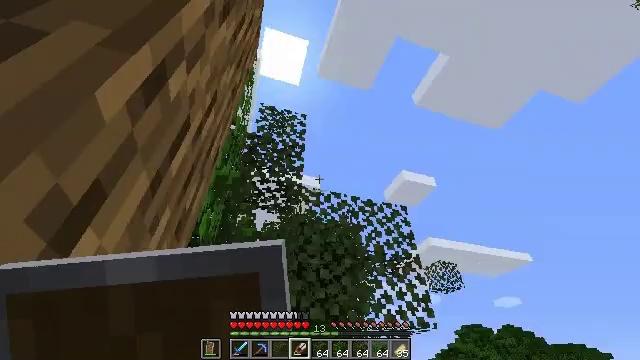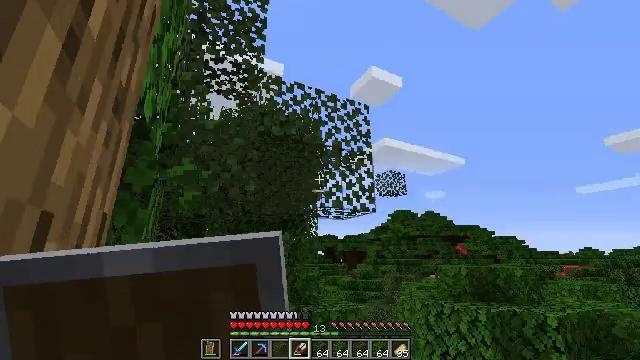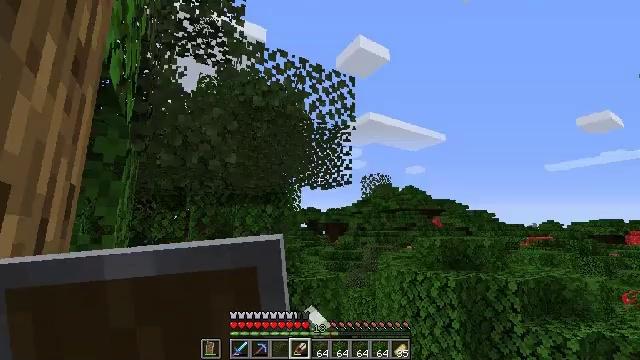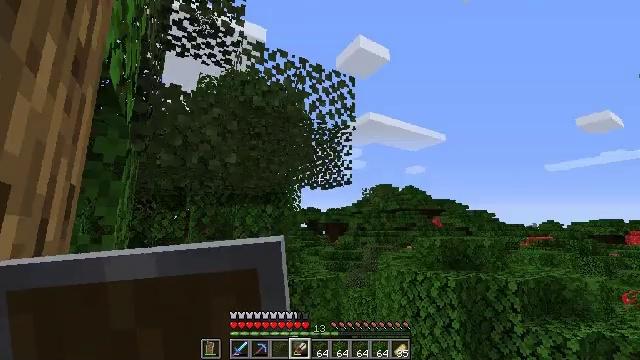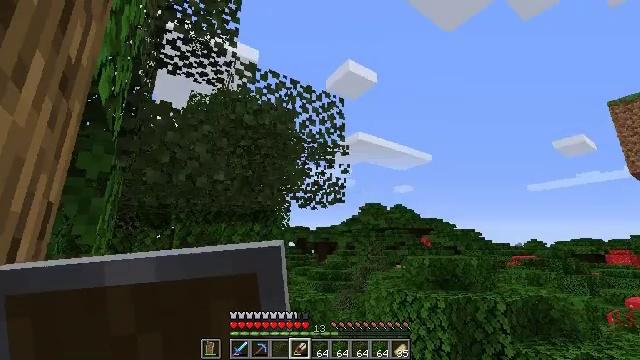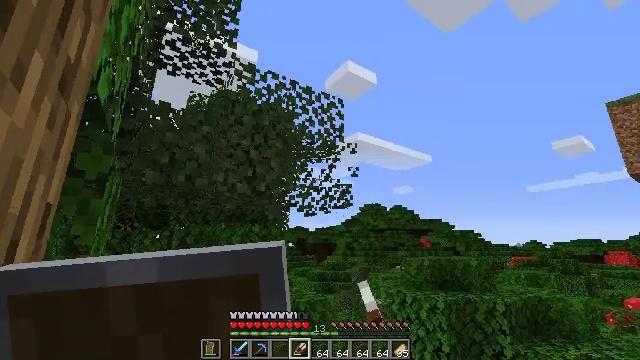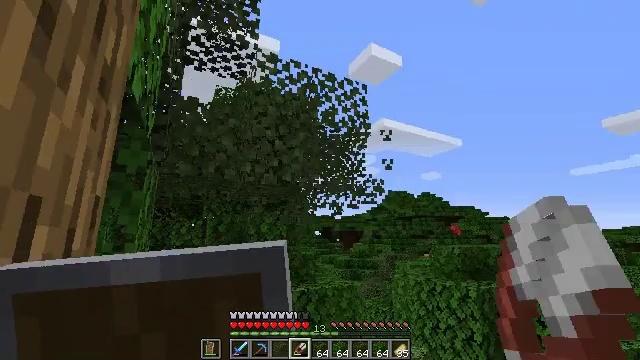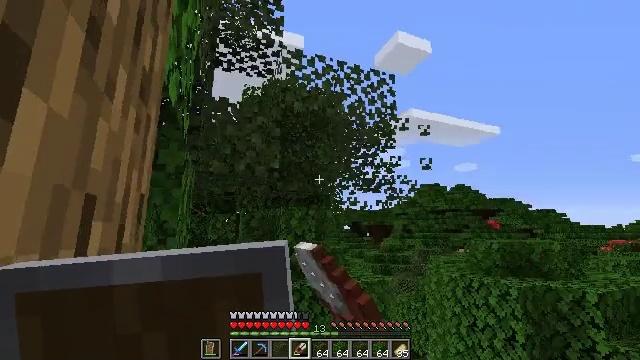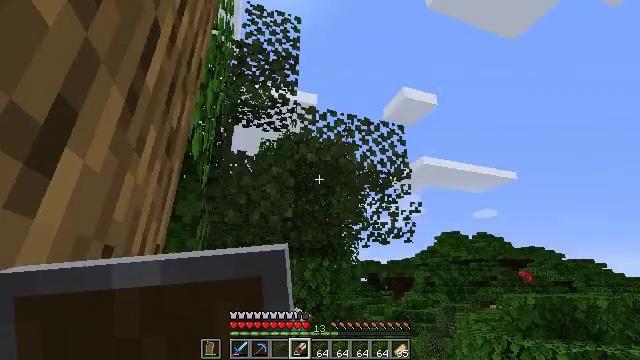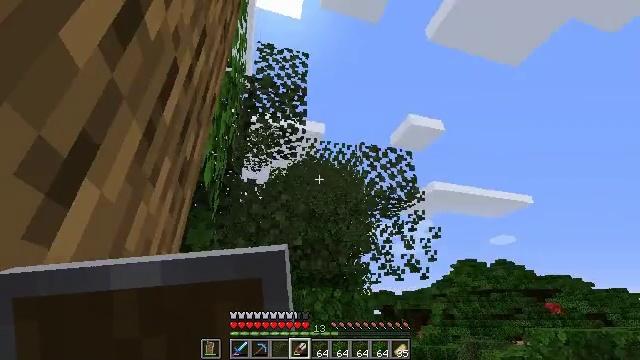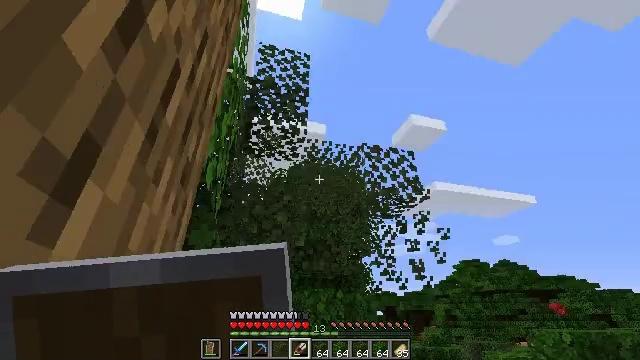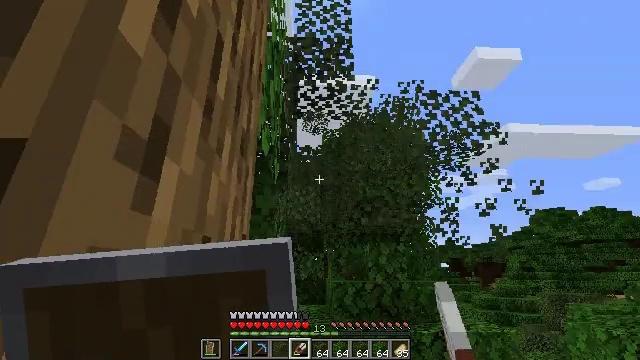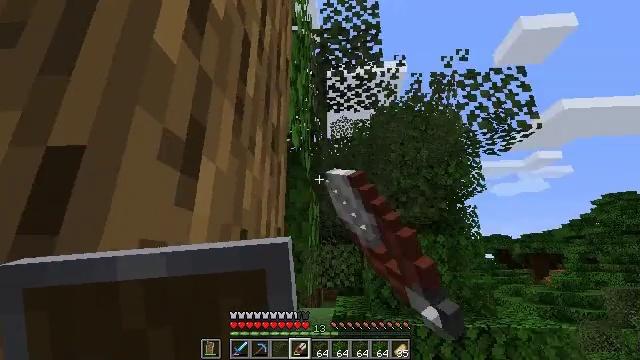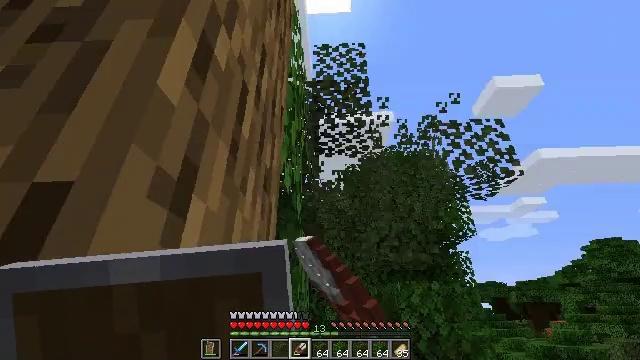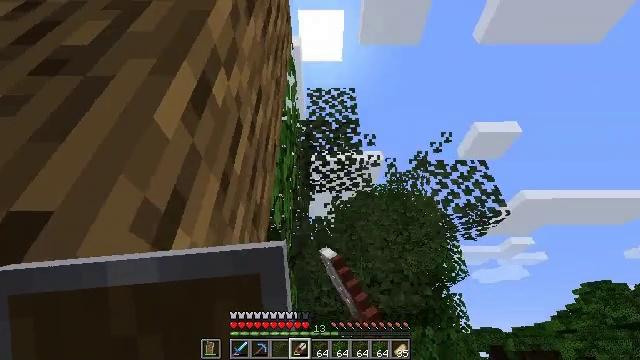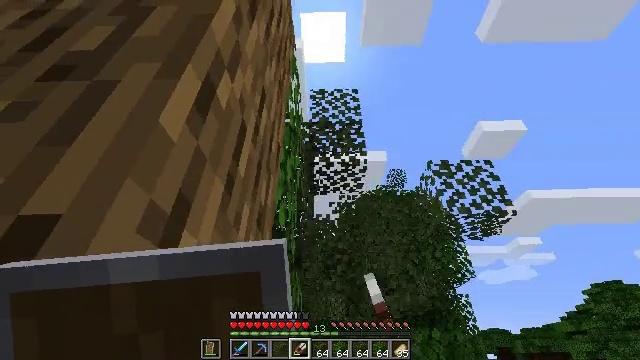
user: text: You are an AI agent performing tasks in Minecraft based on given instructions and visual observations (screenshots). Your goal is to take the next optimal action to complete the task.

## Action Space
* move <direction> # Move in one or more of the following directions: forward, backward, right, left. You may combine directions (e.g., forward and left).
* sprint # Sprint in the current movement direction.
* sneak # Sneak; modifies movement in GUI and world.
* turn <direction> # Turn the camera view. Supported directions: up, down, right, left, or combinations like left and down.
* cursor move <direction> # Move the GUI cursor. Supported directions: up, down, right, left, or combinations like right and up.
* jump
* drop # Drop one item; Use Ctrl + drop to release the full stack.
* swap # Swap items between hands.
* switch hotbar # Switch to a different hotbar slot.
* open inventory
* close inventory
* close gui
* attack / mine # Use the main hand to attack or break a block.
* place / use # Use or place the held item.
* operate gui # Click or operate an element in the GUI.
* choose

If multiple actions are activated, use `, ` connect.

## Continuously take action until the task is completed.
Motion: motion action
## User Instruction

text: Remove birch leaves from trees.
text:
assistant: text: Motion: move forward, sneak, turn right and down, attack / mine
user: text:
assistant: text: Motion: move forward, sneak, turn right and down, attack / mine
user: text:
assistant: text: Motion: move forward, sneak, attack / mine
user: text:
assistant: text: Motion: move forward, sneak, turn right and up, attack / mine
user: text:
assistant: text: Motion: move forward, sneak, attack / mine
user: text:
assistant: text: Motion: move forward, sneak, turn left and down, attack / mine
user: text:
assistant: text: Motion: move forward, sneak, turn left and down, attack / mine
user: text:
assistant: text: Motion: move forward, sneak, turn left and up, attack / mine
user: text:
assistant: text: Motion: move forward, sneak, turn left and up, attack / mine
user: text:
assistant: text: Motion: move forward, sneak, attack / mine
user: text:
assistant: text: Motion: move forward, sneak, turn left and down, attack / mine
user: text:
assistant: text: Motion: move forward, sneak, turn left and down, attack / mine
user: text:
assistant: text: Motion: move forward, sneak, turn right and up, attack / mine
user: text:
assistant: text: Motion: move forward, sneak, turn right and up, attack / mine
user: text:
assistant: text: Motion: move forward, sneak, turn left, attack / mine
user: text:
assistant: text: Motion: move forward, sneak, turn left and down, attack / mine
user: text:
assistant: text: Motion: sneak, turn left and down, attack / mine